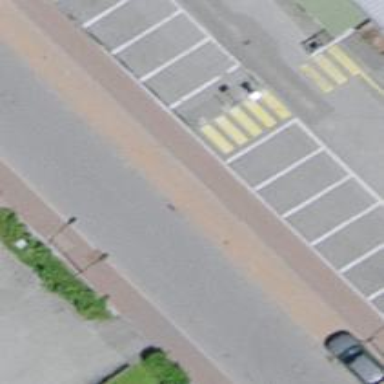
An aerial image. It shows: Parking lane designated for parking.